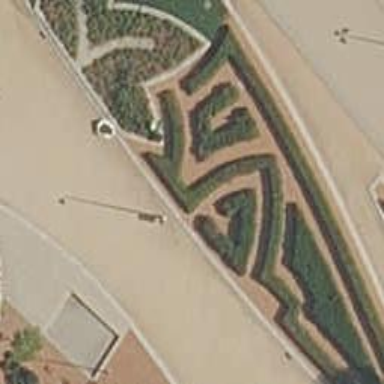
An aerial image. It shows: Hedge acting as barrier.